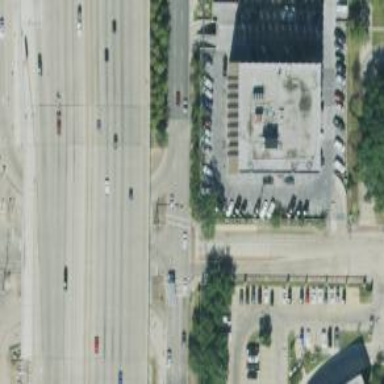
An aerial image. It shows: Frontage road connected to secondary link.